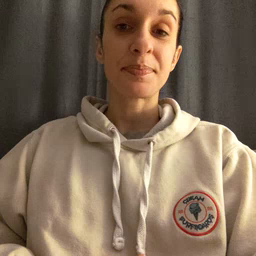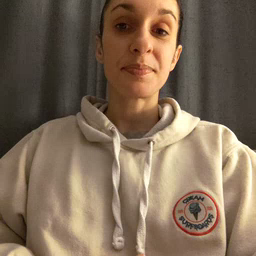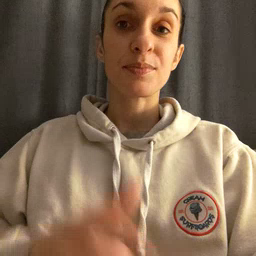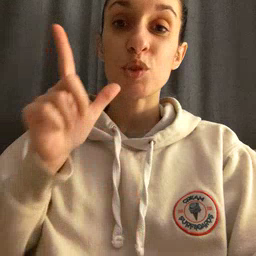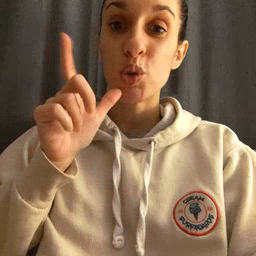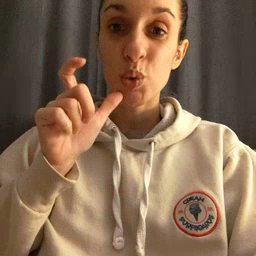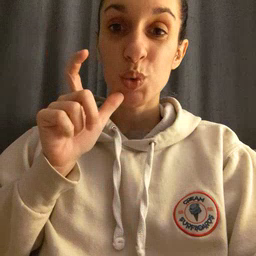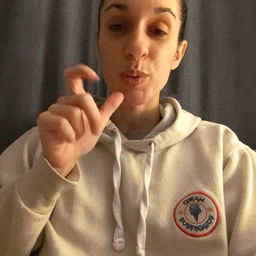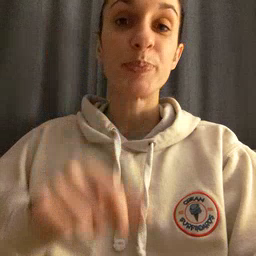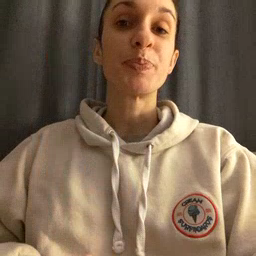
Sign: who